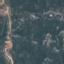
Label: HerbaceousVegetation